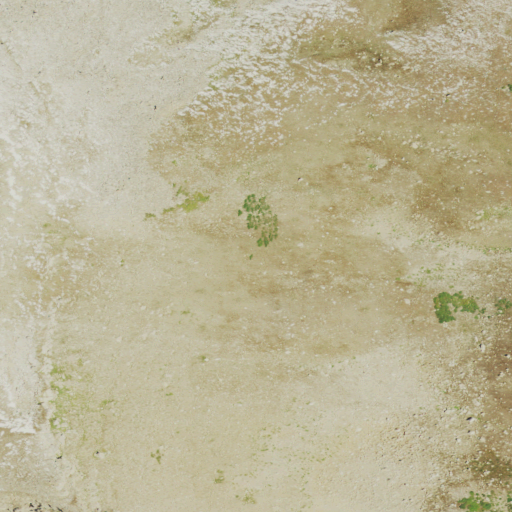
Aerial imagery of mountain in Wyoming named Hodges Peak containing grassland, shrub, and barren land